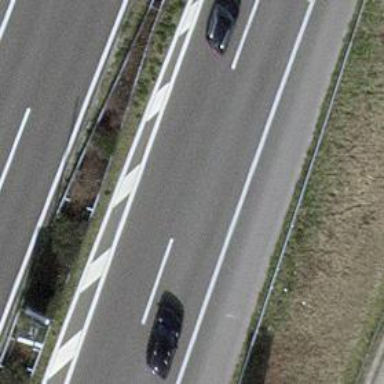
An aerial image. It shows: Motorway.